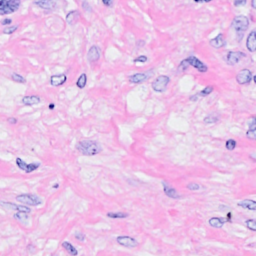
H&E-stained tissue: Breast